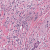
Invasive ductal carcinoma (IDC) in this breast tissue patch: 1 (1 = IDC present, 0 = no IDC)